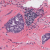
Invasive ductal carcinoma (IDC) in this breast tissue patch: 0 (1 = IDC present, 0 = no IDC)